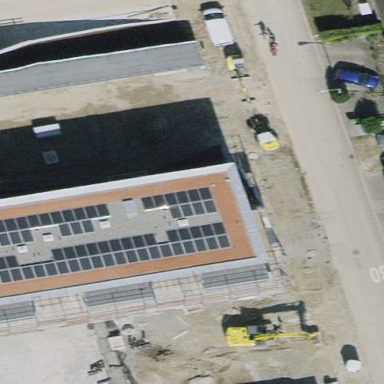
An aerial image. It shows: Building with tile roof.